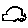
Label: car